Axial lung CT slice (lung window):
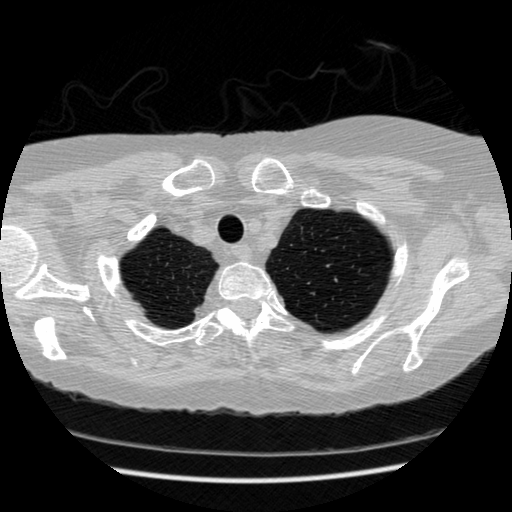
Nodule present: no